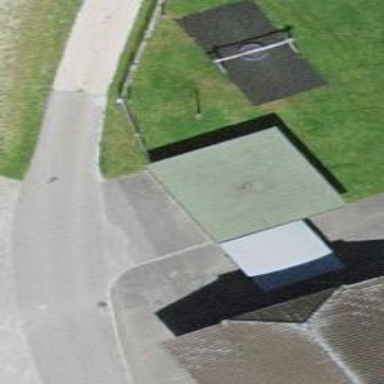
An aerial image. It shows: Garage building.